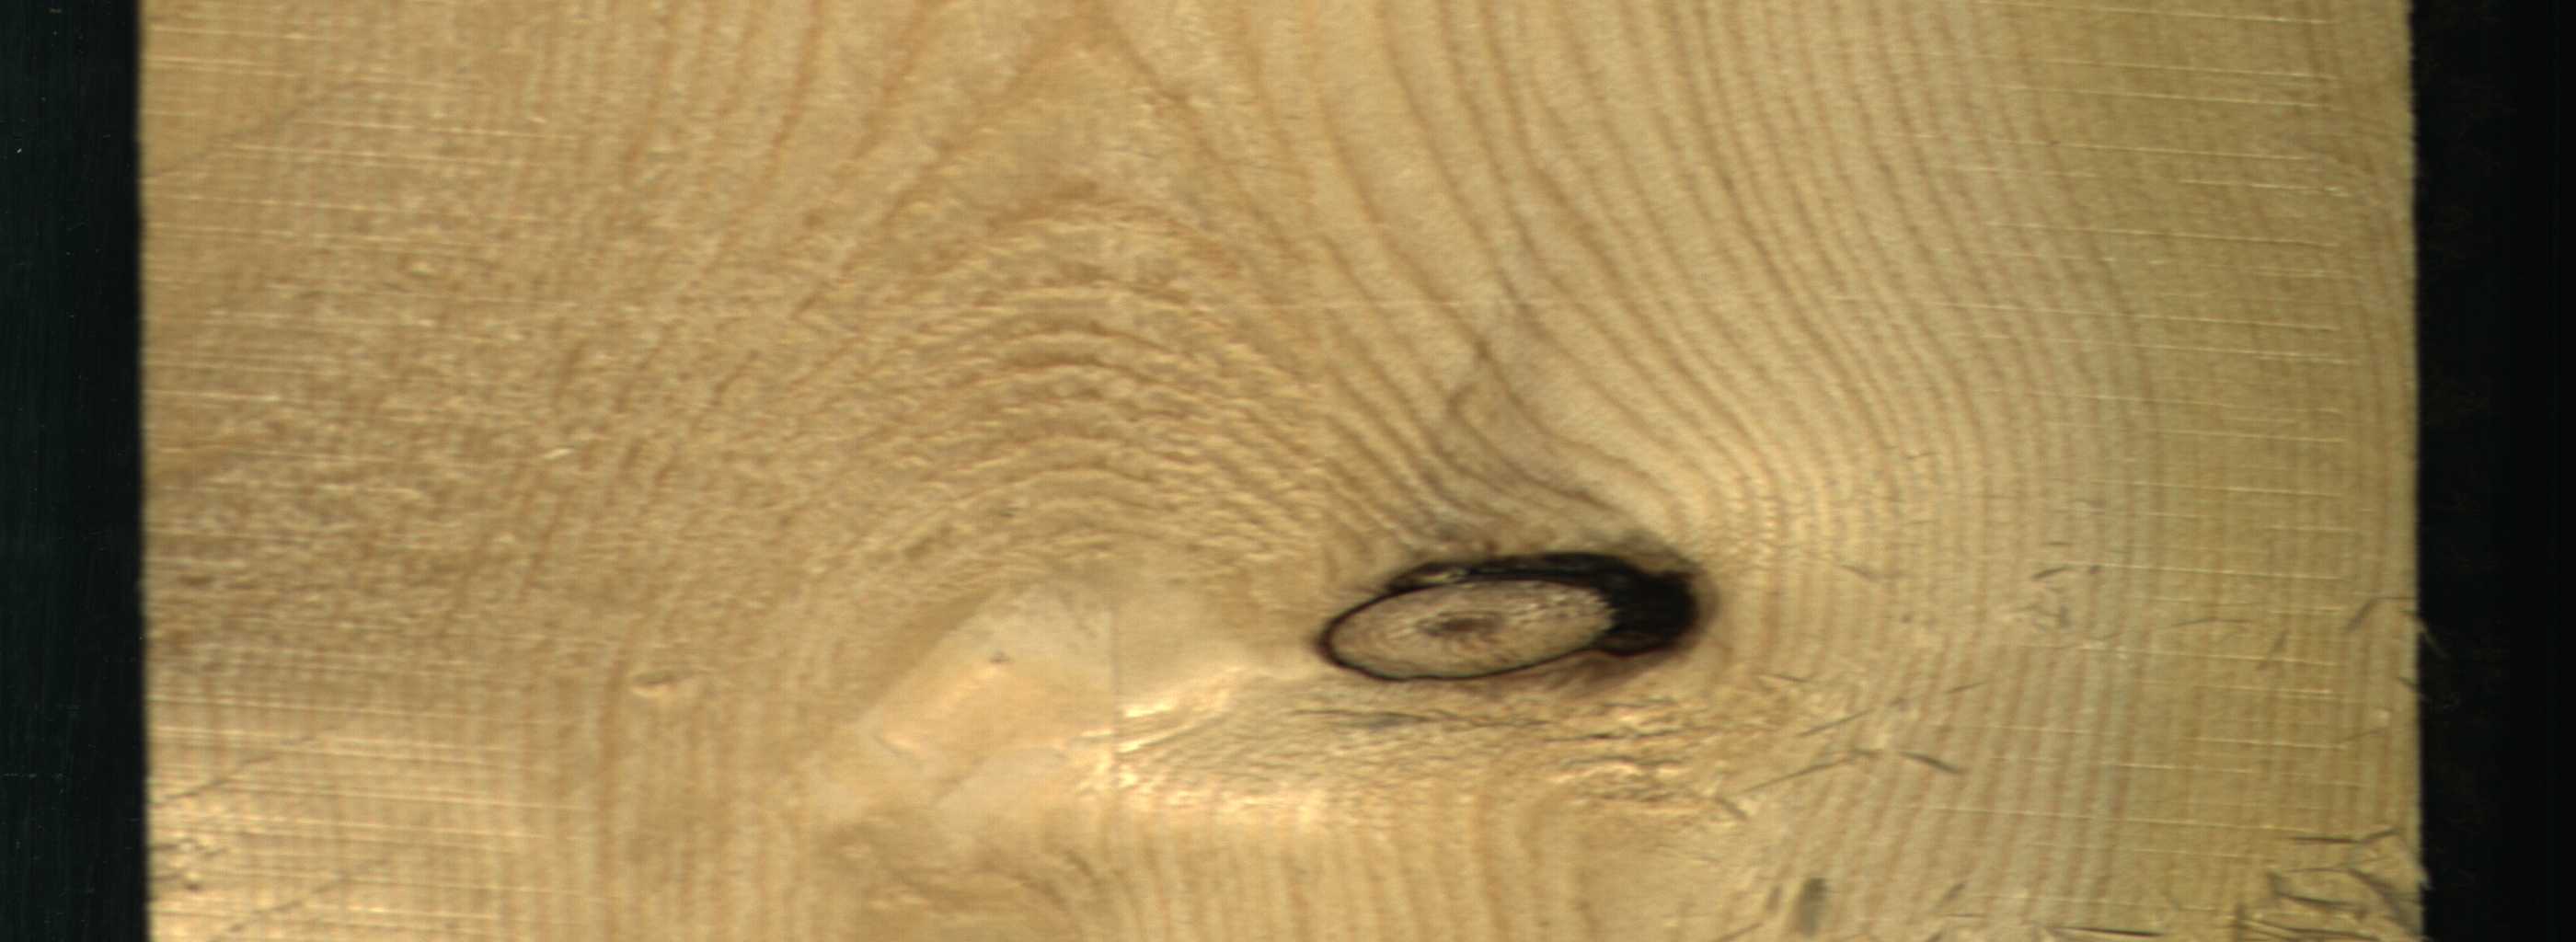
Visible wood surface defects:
Dead_Knot